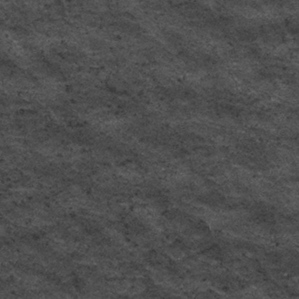
Label: frost